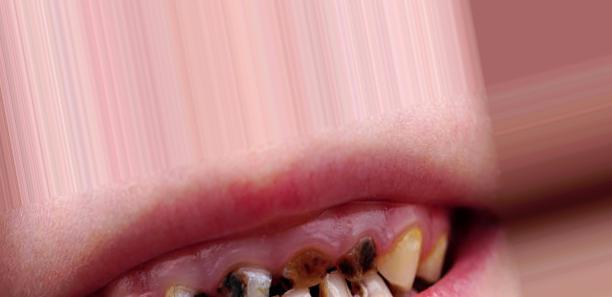
Condition: Caries